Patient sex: M
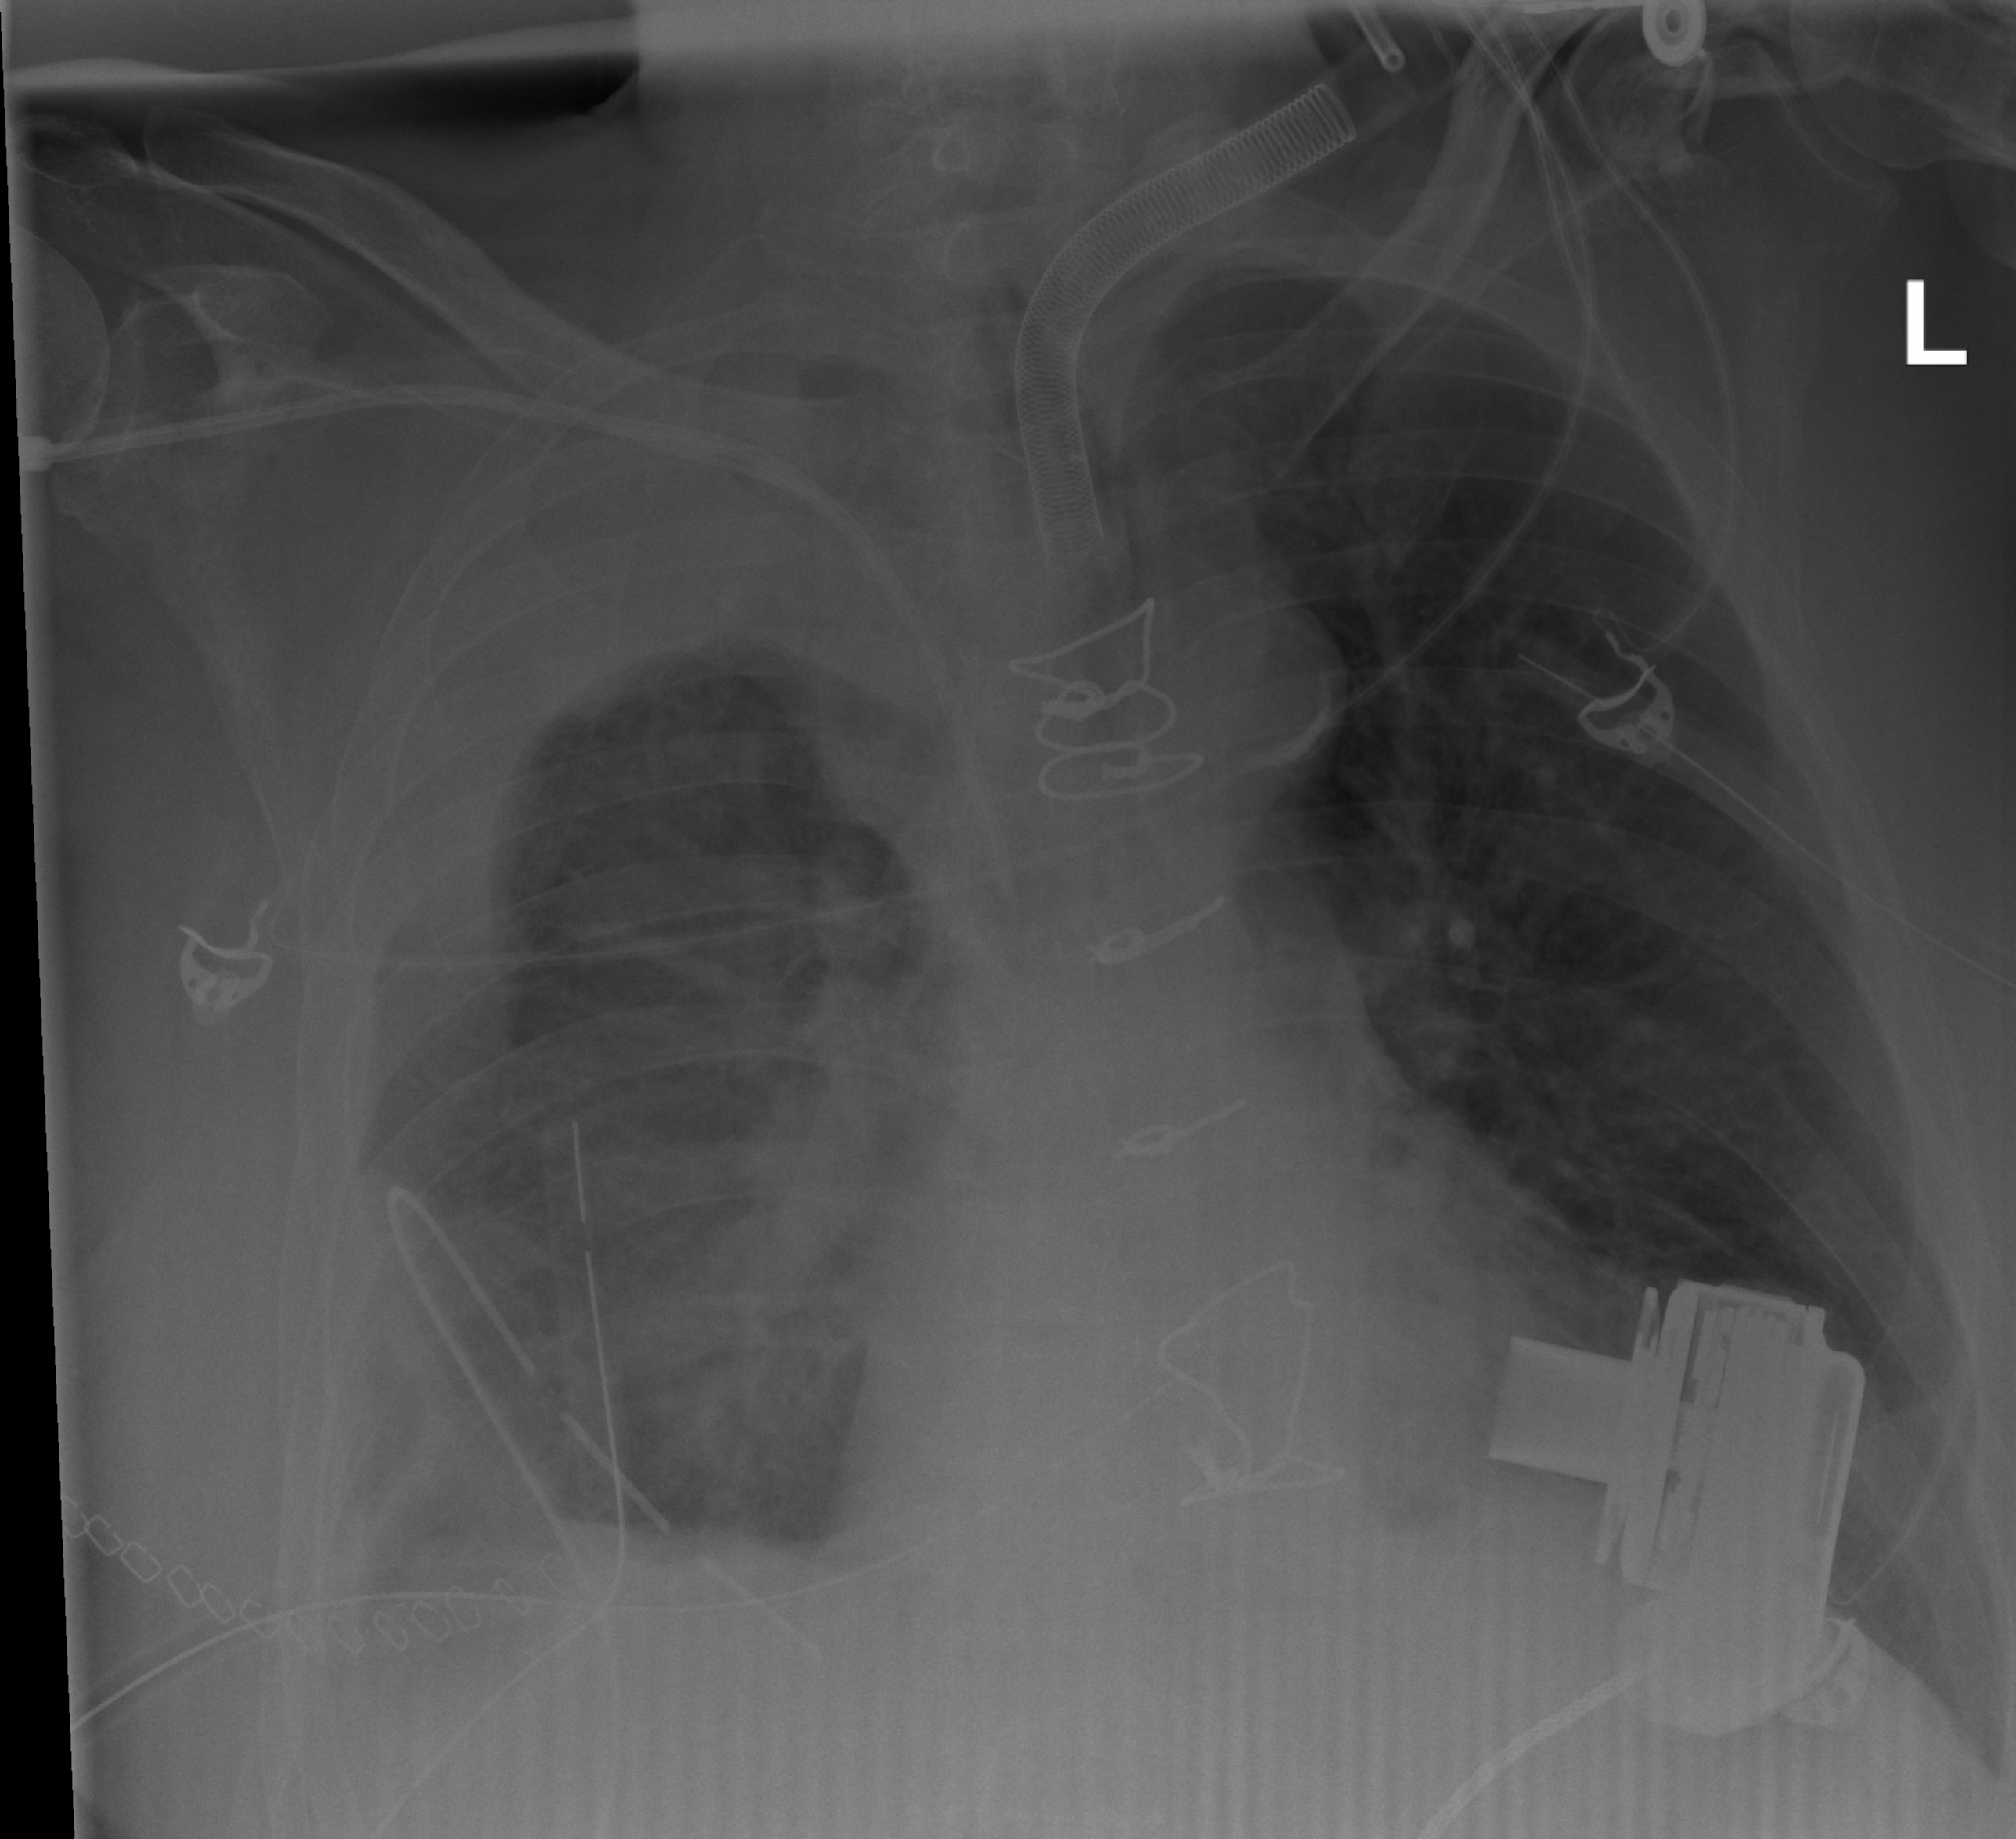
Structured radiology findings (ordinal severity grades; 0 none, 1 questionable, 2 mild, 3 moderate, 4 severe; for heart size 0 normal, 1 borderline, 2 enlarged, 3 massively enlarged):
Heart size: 0
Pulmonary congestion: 2
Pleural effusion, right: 3
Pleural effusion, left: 0
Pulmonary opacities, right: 2
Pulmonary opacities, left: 0
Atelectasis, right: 2
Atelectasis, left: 2